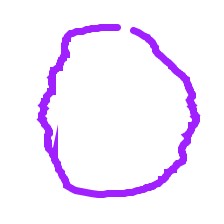
Shape: circle